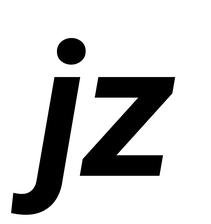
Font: Roboto-Italic_Bold_Italic